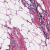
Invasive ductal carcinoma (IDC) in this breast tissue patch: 0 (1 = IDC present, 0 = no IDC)